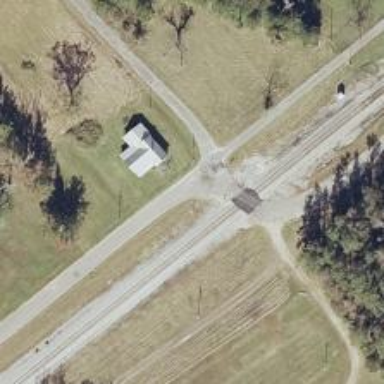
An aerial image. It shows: Level crossing along the railway.